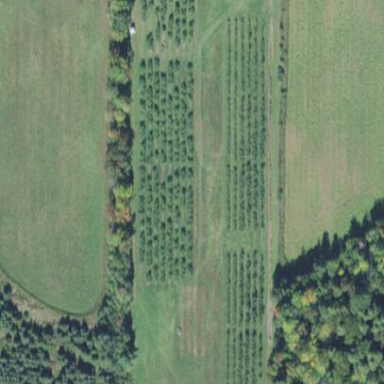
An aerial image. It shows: Orchard area within woodland setting.